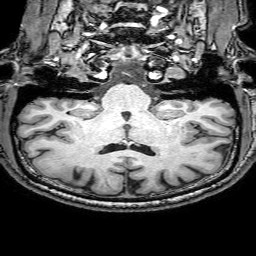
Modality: T1w
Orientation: sagittal
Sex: male
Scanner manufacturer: philips
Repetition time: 0.008151 s
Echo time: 0.00376 s